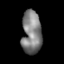
Tissue: skin
Cell type: Epithelial cells
Senescence score: 0.806
Nuclear area (px): 833
Mean DAPI intensity: 127.008